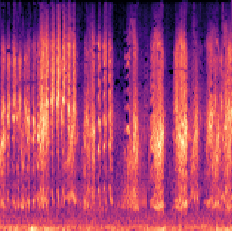
Sound class: Frog